Question: Currently, the console says none of the templates can be found, and yet, when I console.log Ember.Templates, they are all there.
What is going on? I've been googling for hours.
(I'm new to ember, so, I'm probably searching incorrectly due to not knowing all the nomenclature yet... but seriously... this should work out of the box, yeah?)
here is a picture of what I'm experiencing:

(sorry for large size)
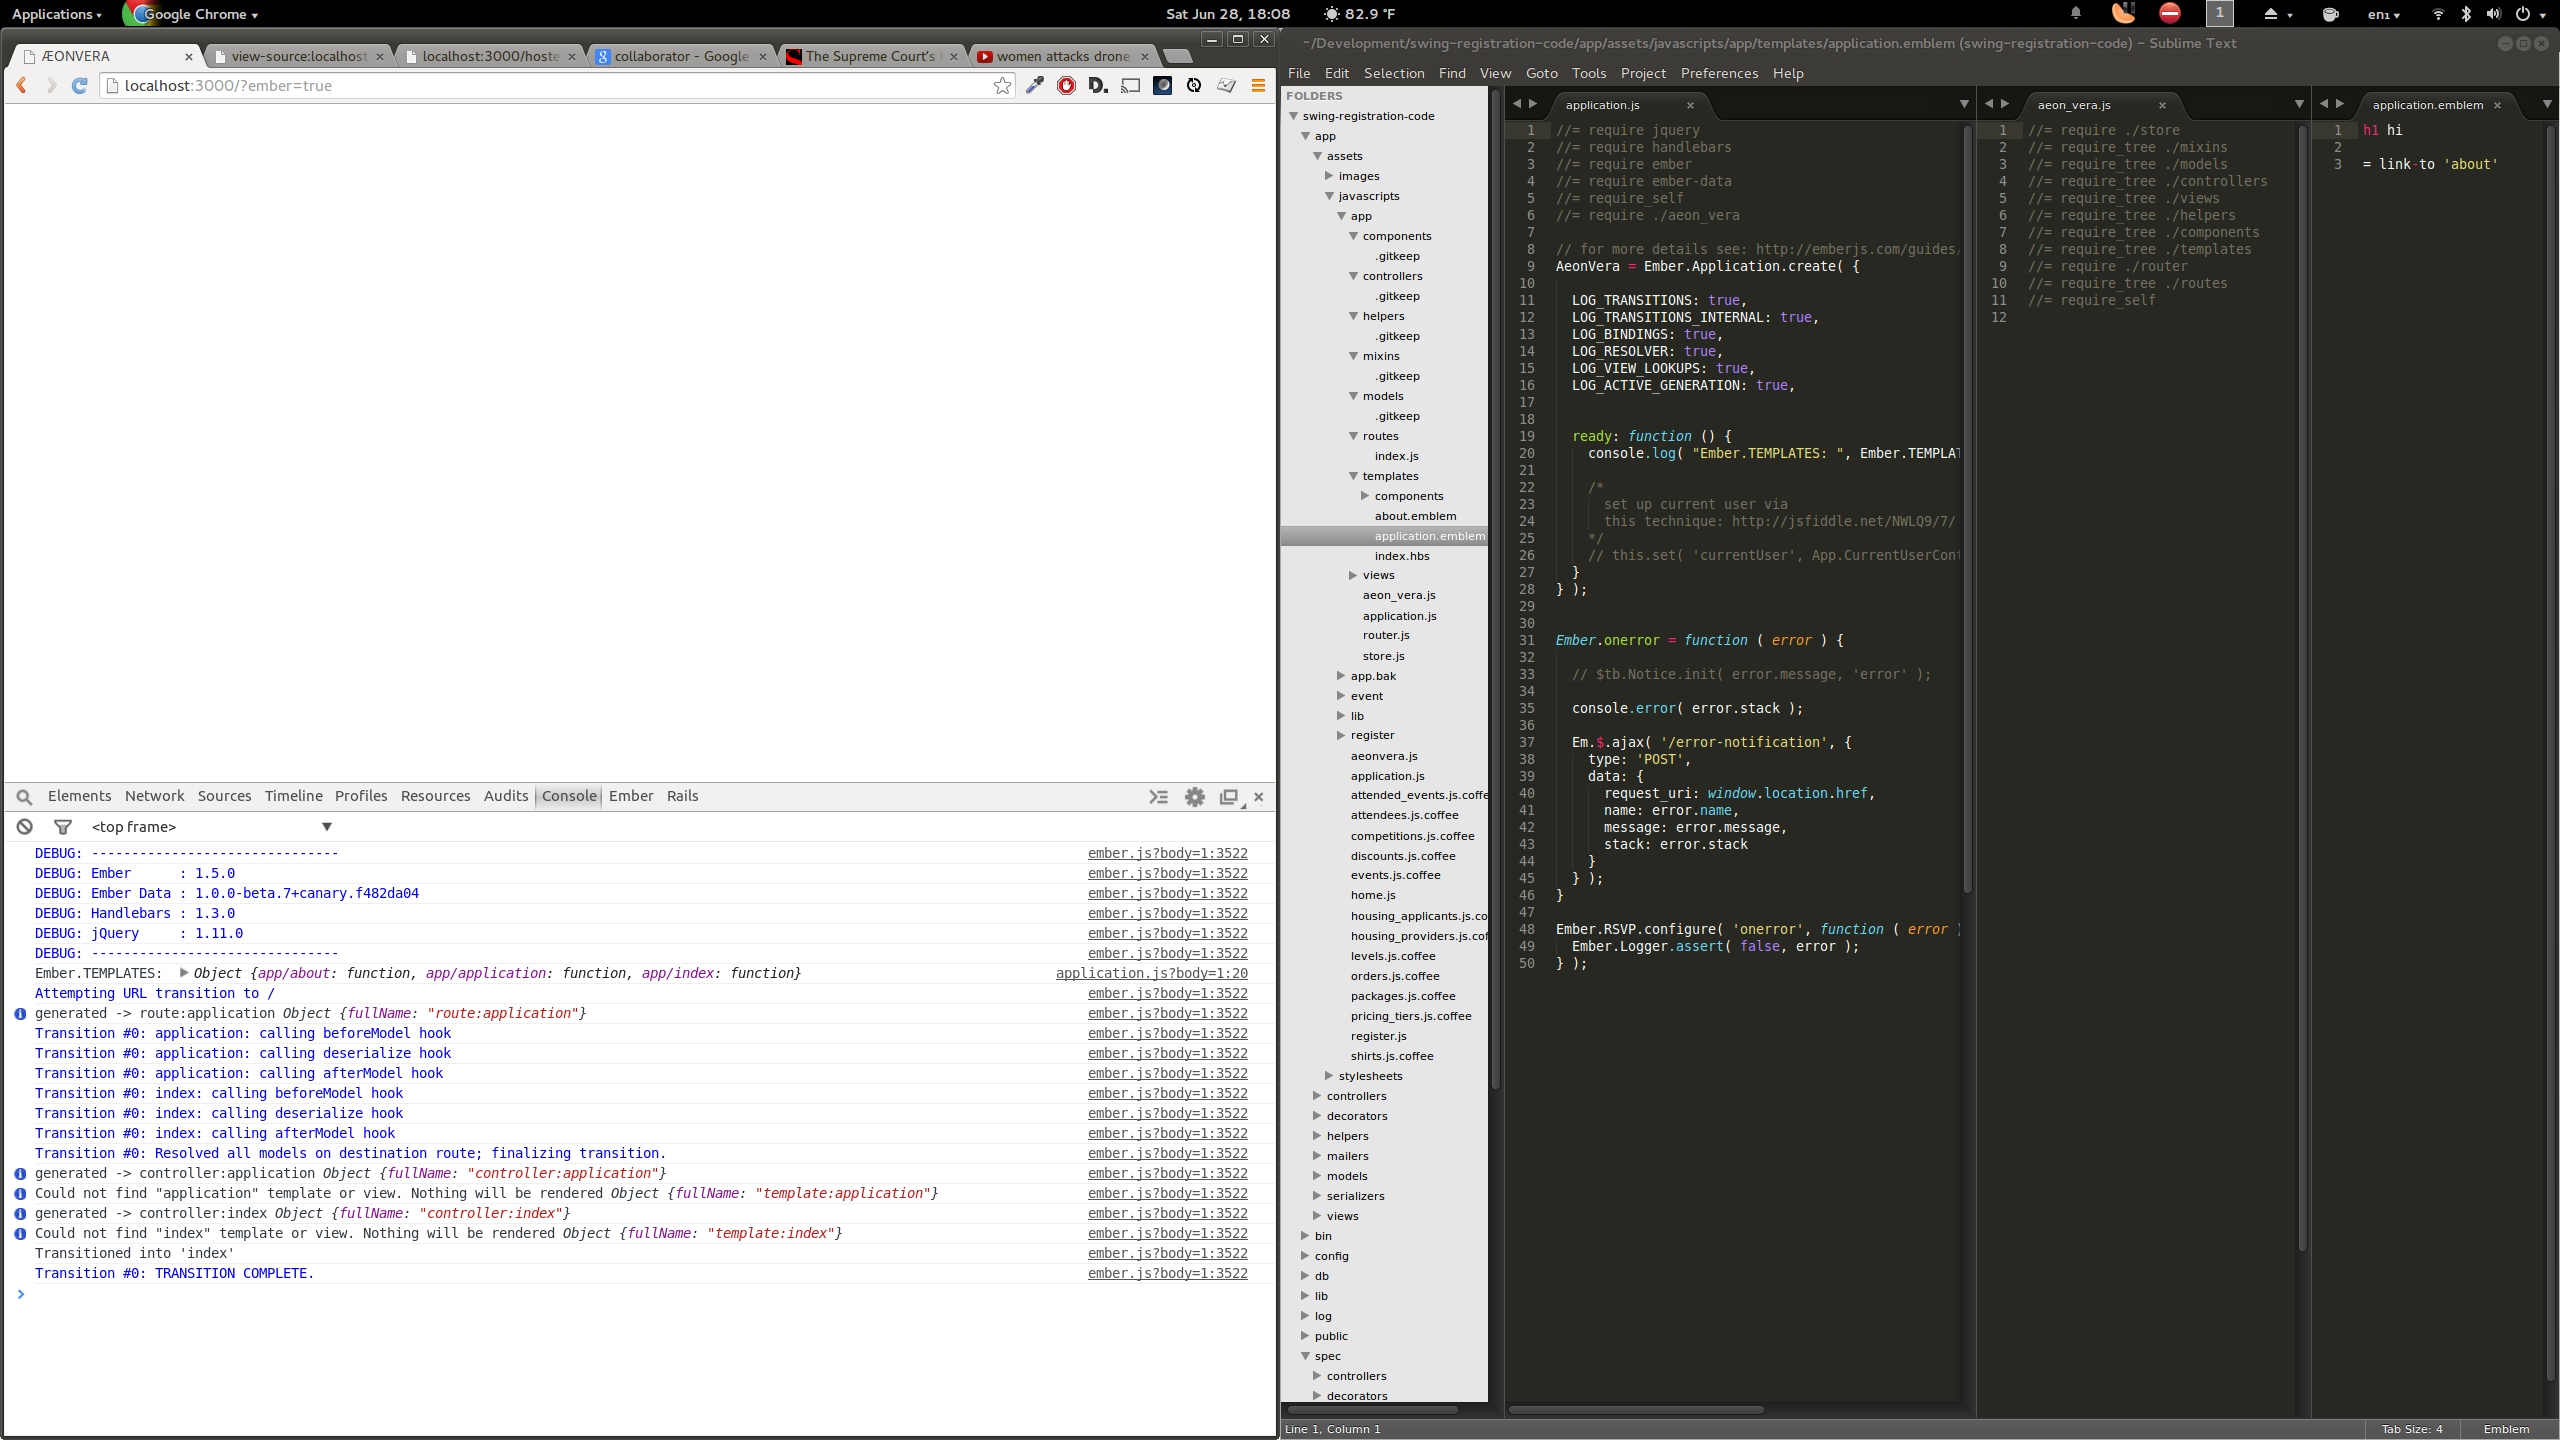
Answer: Your template names are nested, but shouldn't be. The 'application' template shouldn't have 'app/application' in front of it etc.
'foo/bar' would represent a 'resource.route'
'''
App.Router.map(function(){
this.resource('foo', function(){
this.route('bar');
});
});
'''